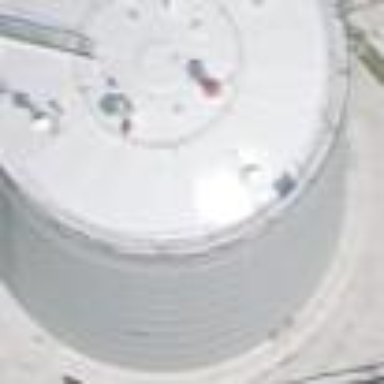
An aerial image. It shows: Building with storage tank.